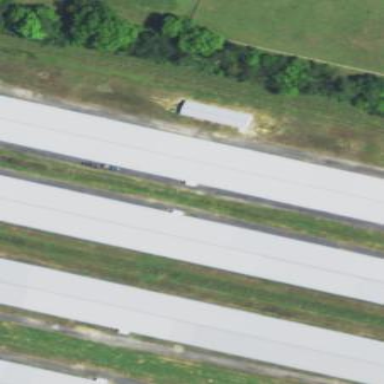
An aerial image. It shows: Poultry house building.